Question: I am trying to combine multiple form elements. I have 2 buttons, 1 tex tbox and 1 upload box and 1 drop down menu as shown below:

So the user can select a directory where to upload, create a new one by clicking the 'Create' button and Upload files. However, with my current code, it does not work (files are uploaded to default directory).
This is the code:
'''
<?php
include("login.php");
?>
<!DOCTYPE html>
<html xmlns="http://www.w3.org/1999/xhtml">
<head>
<title>FileStore - Upload Files</title>
<link rel="stylesheet" href="./CSS/style.css" type="text/css" media="screen, projection" />
</head>
<body>
<div id="wrapper">
<header id="header">
<div id="header-content">
<strong><h1>FileStore</h1></strong> Upload multiple files at once!
</div>
<div class="login-info" >
<?php
if ($isLoggedin === false) {
echo ' <form action="" method="POST">
Username: <input name="username" >
Password: <input type="password" name="password" size="8">
<input type="submit" name="submit" value="Login">
</form>';
echo "<p align='right'>You are not logged in.</p>";
echo "<b><a href='registration.php'>Register</a></b>";
}else{
echo $welcomeMsg;
}
?>
</div>
</header><!-- #header-->
<section id="middle" align="center">
<div id="container">
<br><br>
<div id="content">
<strong><h1>Upload files</h1></strong><br><br>
<div id="upload-file" >
<form action="" method="post" enctype="multipart/form-data">
<input type="file" value="" name="upload[]" multiple>
<button type="submit">Upload!</button>
</form>
<select name="myDirs">
<option value="" selected="selected">Select a folder</option>
<?php
if (chdir("./files/" . $userid)) {
$dirs = glob('*', GLOB_ONLYDIR);
foreach($dirs as $val){
echo '<option value="'.$val.'">'.$val."</option>
";
}
} else {
echo 'Changing directory failed.';
}
?>
<?php
include("dbConfig.php");
$Username = $_SESSION["username"];
global $userid;
$sql = "SELECT UserID FROM users WHERE Username = '".$Username."'";
$result = mysql_query($sql) or die(mysql_error());
while($row = mysql_fetch_assoc($result)) {
$userid = $row['UserID'];
}
$newDir = $_REQUEST["newDir"];
$upload_dir = './files/' . (string)$userid . '/';
$folder_path = $upload_dir . "/" . $newDir . "/" ;
if (!file_exists($folder_path)) {
mkdir($folder_path, 0777, true);
chmod($folder_path, 0777);
echo "Folder" . $newDir . "created.";
echo "Redirecting to upload page..";
header( 'Location: ../upload.php' ) ;
} else {
echo "Error creating " . $newDir;
}
echo "<form action='' method='post'>";
echo "<input type='text' name='newDir'> ";
echo "<input type='submit' value='Create'>";
echo "</form>";
?>
<?php
include("dbConfig.php");
$Username = $_SESSION["username"];
global $userid;
global $up_path;
$error_message[0] = "Unknown problem with upload.";
$error_message[1] = "Uploaded file too large (load_max_filesize).";
$error_message[2] = "Uploaded file too large (MAX_FILE_SIZE).";
$error_message[3] = "File was only partially uploaded.";
$error_message[4] = "Choose a file to upload.";
$sql = "SELECT UserID FROM users WHERE Username = '".$Username."'";
$result = mysql_query($sql) or die(mysql_error());
while($row = mysql_fetch_assoc($result)) {
$userid = $row['UserID'];
}
$vpath = strlen($userid);
$upload_dir = './files/' . (string)$userid . '/';
$num_files = count($_FILES['upload']['name']);
if (!file_exists($upload_dir)) {
mkdir($upload_dir, 0777, true);
chmod($upload_dir, 0777);
} else {
for ($i=0; $i < $num_files; $i++) {
$upload_file = $upload_dir . urlencode(basename($_FILES['upload']['name'][$i]));
if (@is_uploaded_file($_FILES['upload']['tmp_name'][$i])) {
if (@move_uploaded_file($_FILES['upload']['tmp_name'][$i],
$upload_file)) {
/* Great success... */
echo basename($upload_file) . " has been uploaded. <br>";
//$content = file_get_contents($upload_file);
//echo $content;
} else {
print $error_message[$_FILES['upload']['error'][$i]];
}
} else {
print $error_message[$_FILES['upload']['error'][$i]];
}
}
}
?>
</div>
</div><!-- #content-->
</div><!-- #container-->
<aside id="sideLeft">
<div id="menu-x" align="center"><br>
<strong>Menu</strong><br><br>
<div class="menu">
<ul>
<li><a href="index.php">Home</a></li>
<li><a href="upload.php">Upload</a></li>
<li><a href="files.php">Files</a></li>
<li><a href="about.php">About</a></li>
<li><a href="help.php">Help</a></li>
<li><a href="#">Logout</a></li>
</ul>
<br style="clear:left"/>
</div>
</div>
</aside><!-- #sideLeft -->
</section><!-- #middle-->
<footer id="footer">
<strong>FileStore:</strong> A CMT 3315 Project by Brian Livori
</footer><!-- #footer -->
</div><!-- #wrapper -->
</body>
</html>
'''
I wan to enable the user to create a directory before uploading, and then choose a directory to upload by selecting an option from the drop down.
How can I do this?
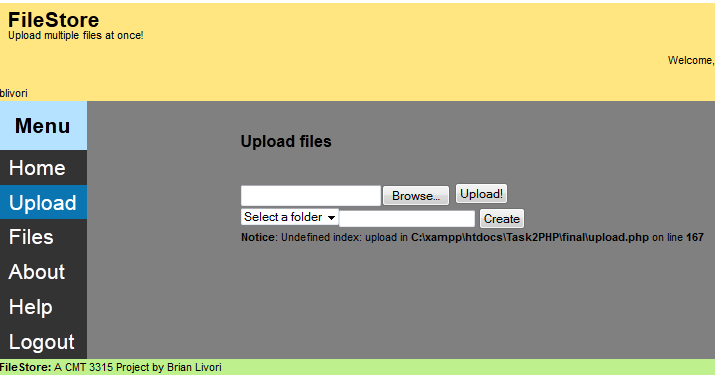
Answer: Your form tag ends before select box so move it below select box and you should get your post values related to chosen upload dir.